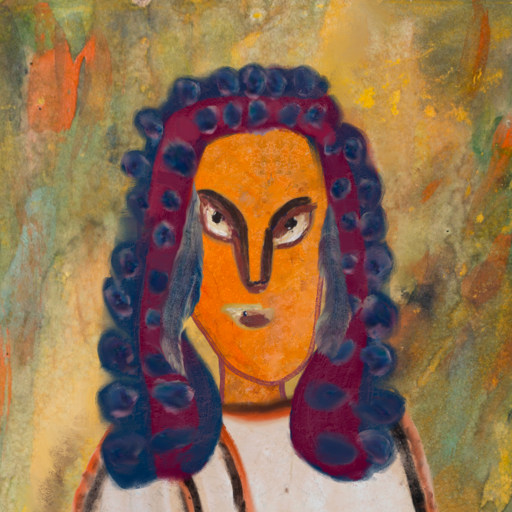
Background: Comrade, Head And Neck Front: Hypocrite, Face Front: After_Raid, Bust: Roy_Bahadur, Hair Front: Hill_Girl, Head Accessory: Blank, Second Necklace: Blank, Necklace: Blank, Baby: Blank